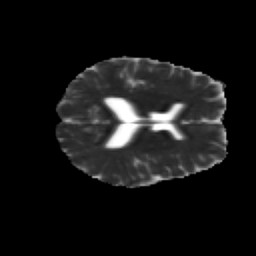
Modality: MD
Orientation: axial
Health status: healthy
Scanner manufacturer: siemens
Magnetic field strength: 3 T
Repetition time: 10 s
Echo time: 0.092 s